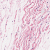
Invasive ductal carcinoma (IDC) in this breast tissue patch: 0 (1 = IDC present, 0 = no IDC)